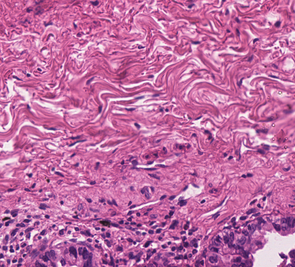
Tumor epithelial tissue: yes
Tumor-associated stroma tissue: yes
Normal tissue: no